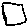
Label: square